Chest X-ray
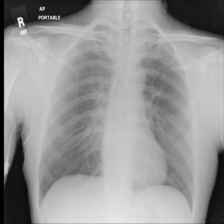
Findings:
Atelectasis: negative
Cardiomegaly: negative
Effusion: negative
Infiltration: negative
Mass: negative
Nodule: negative
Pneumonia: negative
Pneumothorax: negative
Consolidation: negative
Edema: negative
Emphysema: negative
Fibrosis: negative
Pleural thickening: negative
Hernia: negative